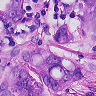
Metastatic tissue present: yes